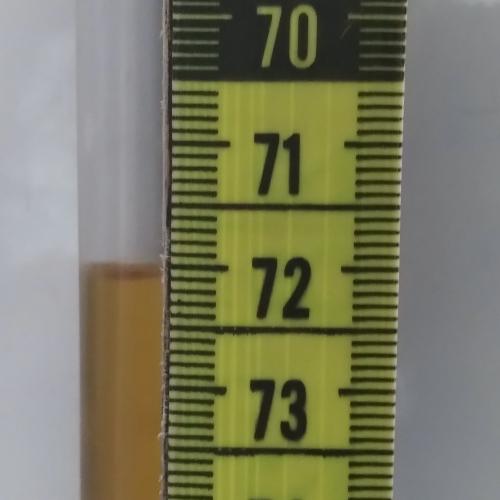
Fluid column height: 72.1 cm